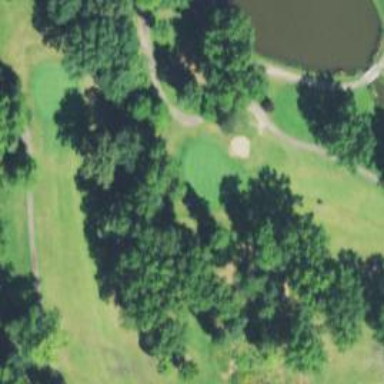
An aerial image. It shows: Golf hole.